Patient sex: F
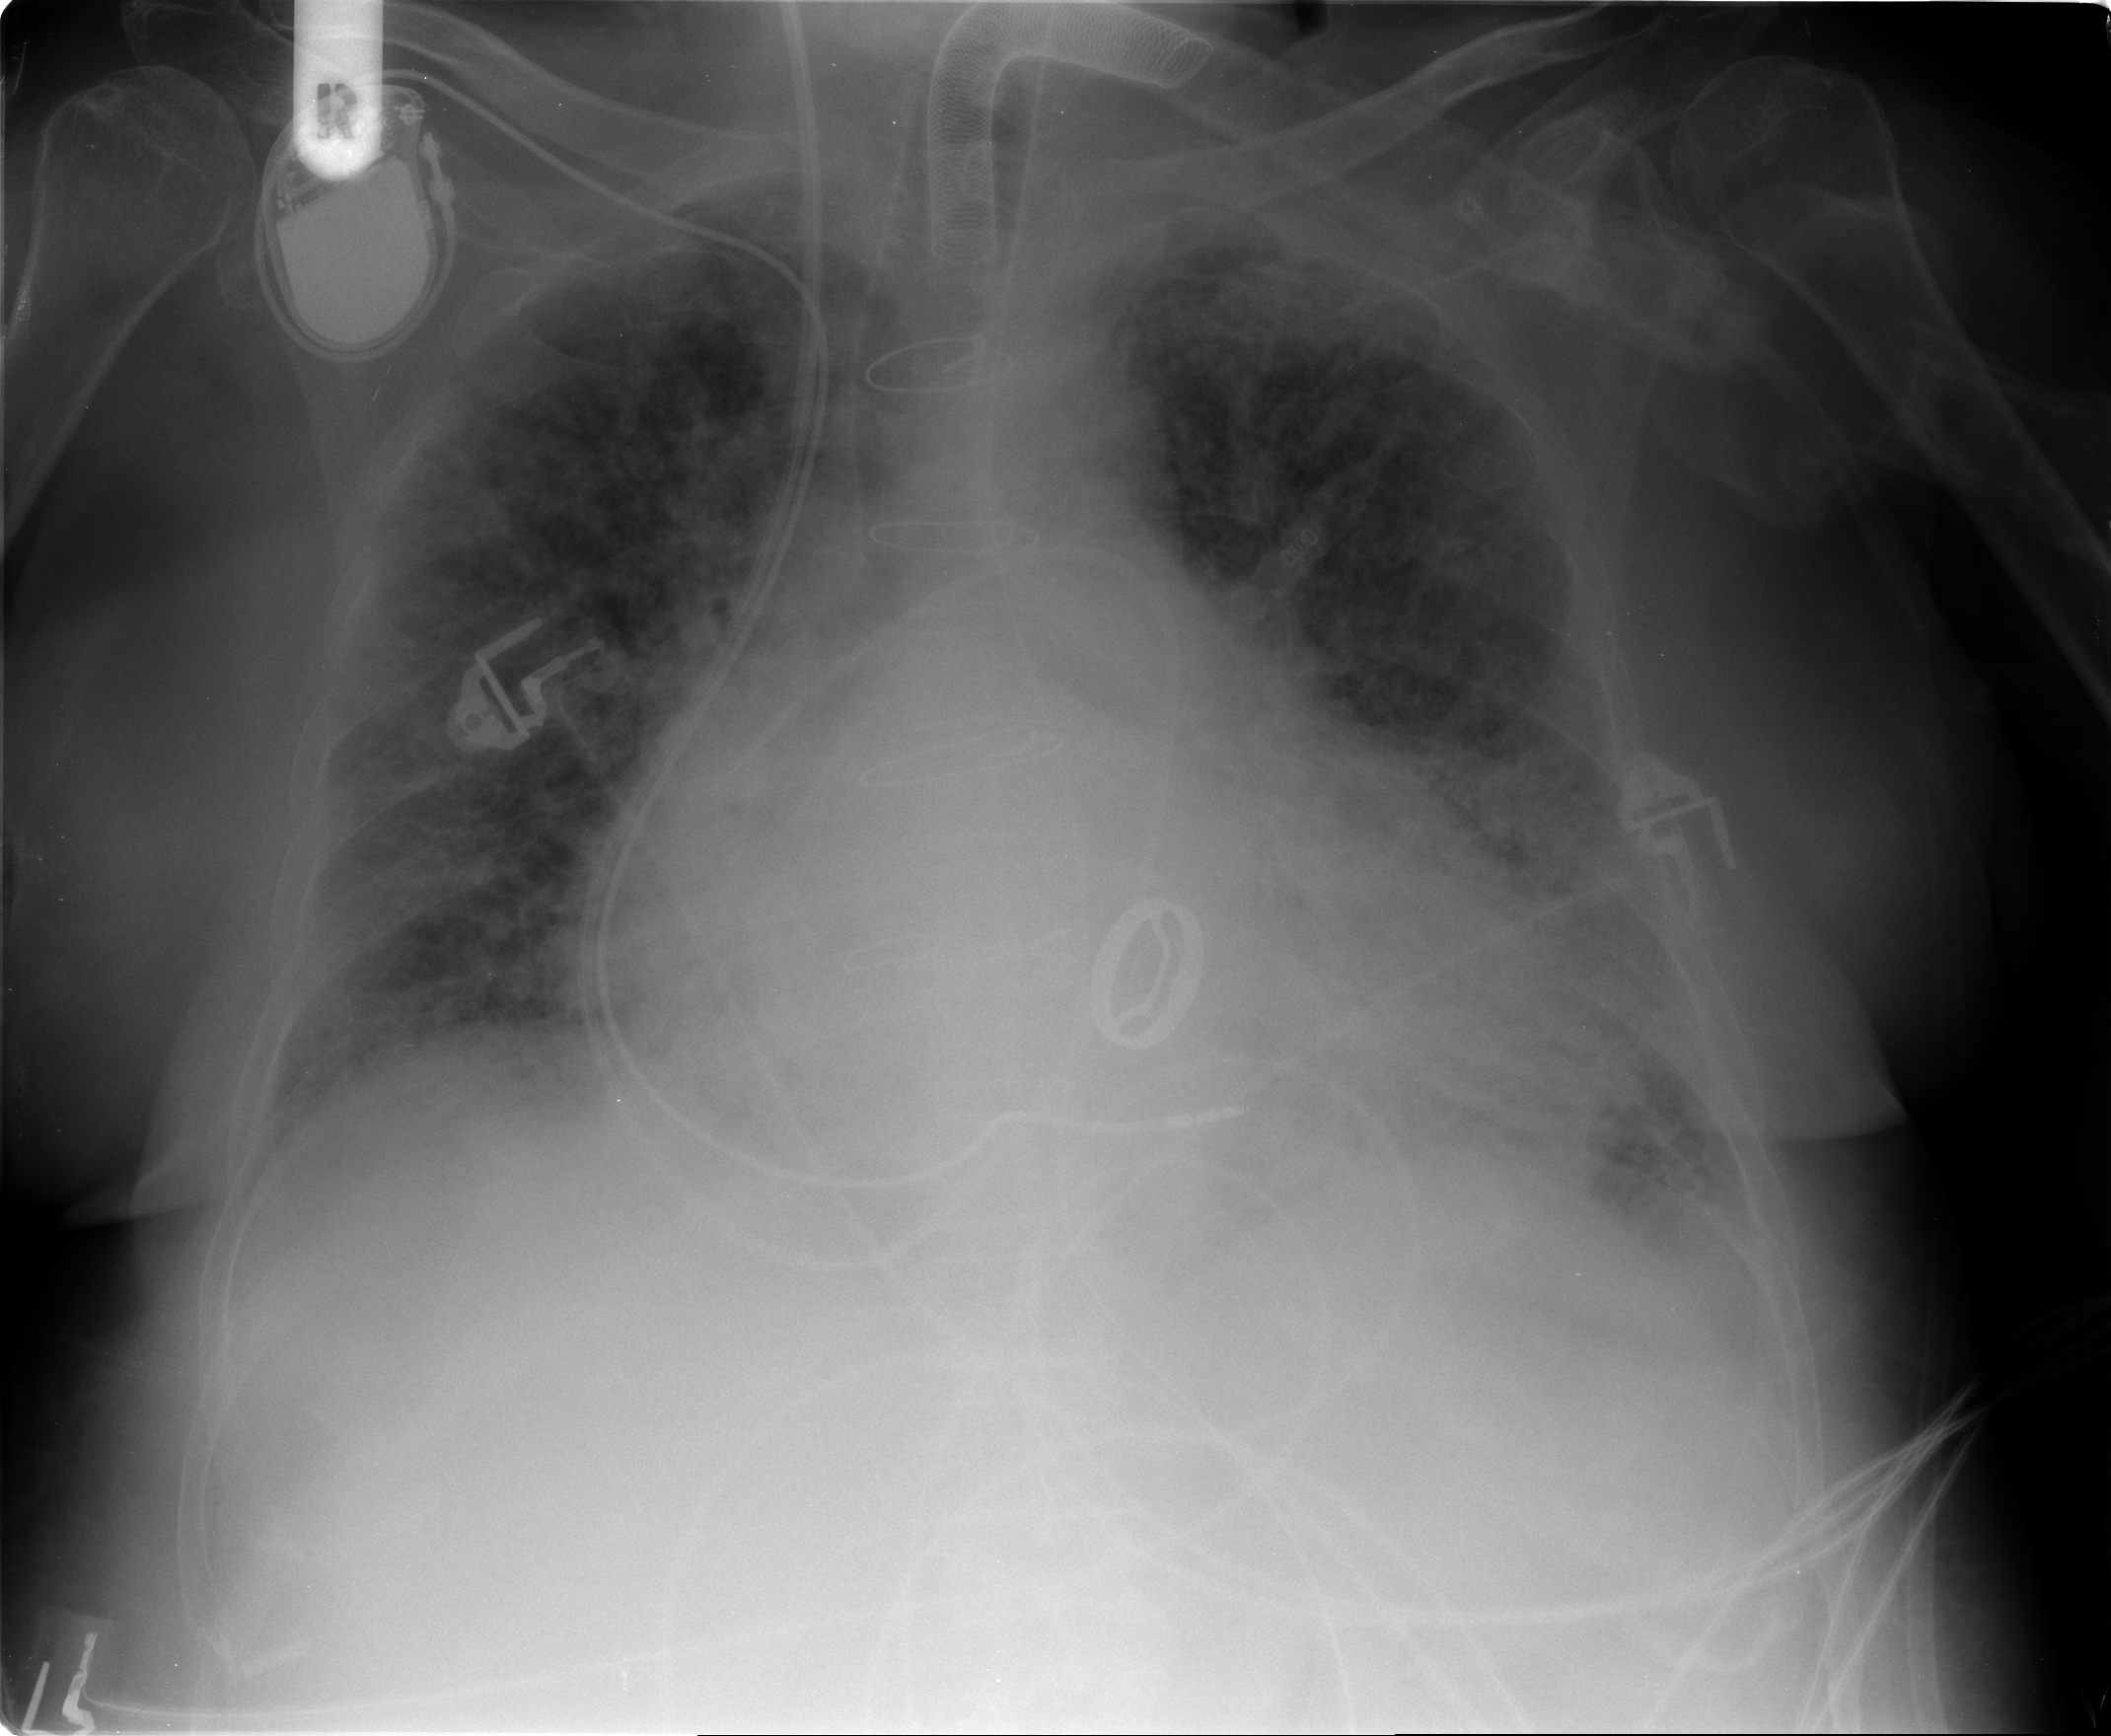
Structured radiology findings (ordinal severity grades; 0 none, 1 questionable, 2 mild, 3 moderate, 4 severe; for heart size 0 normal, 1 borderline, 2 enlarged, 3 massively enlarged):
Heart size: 2
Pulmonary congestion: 0
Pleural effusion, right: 1
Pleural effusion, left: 1
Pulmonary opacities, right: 4
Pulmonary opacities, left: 3
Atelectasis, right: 2
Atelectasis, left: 2